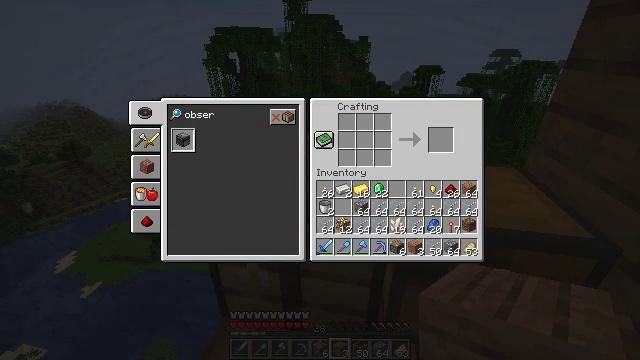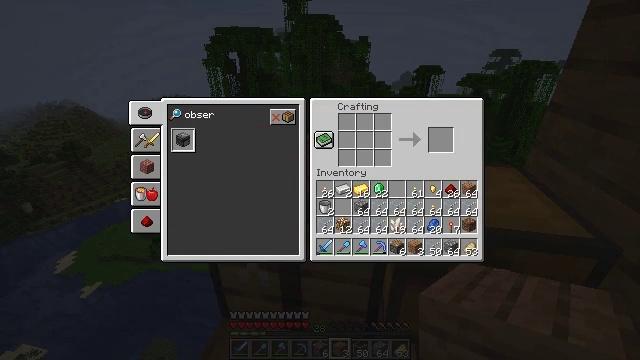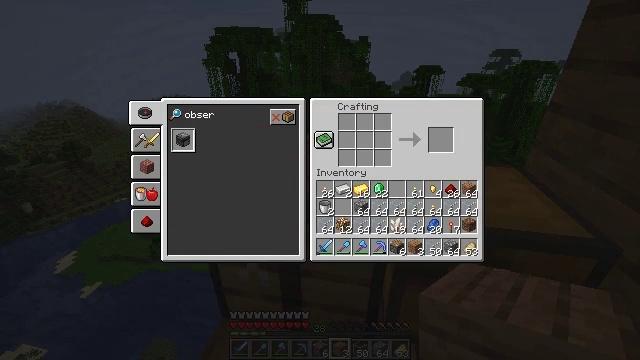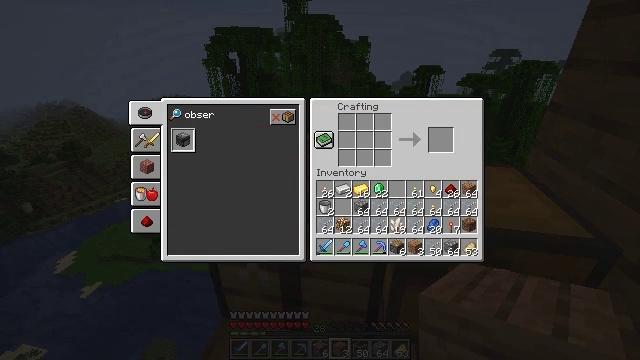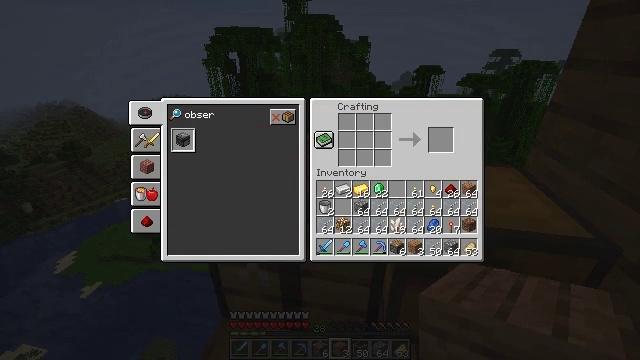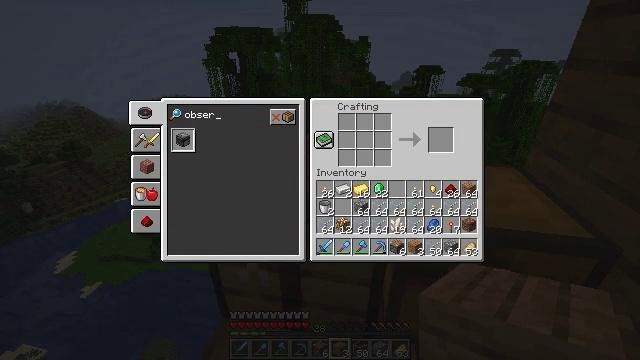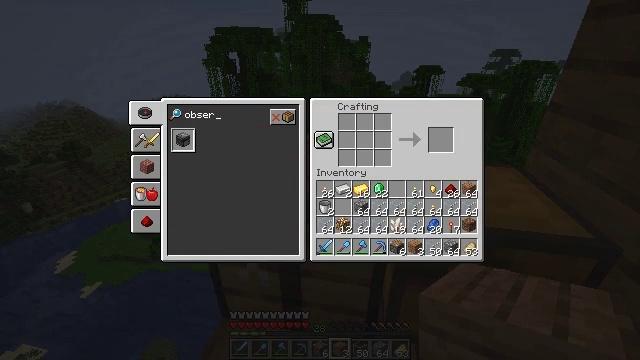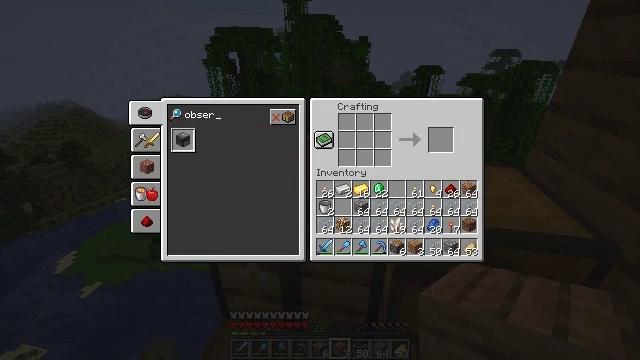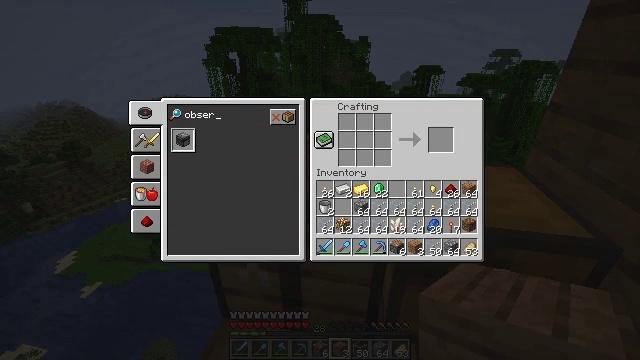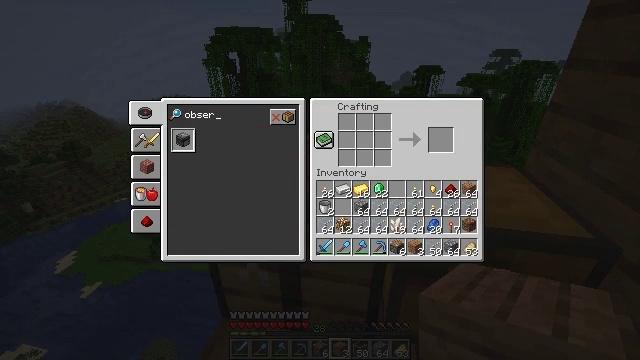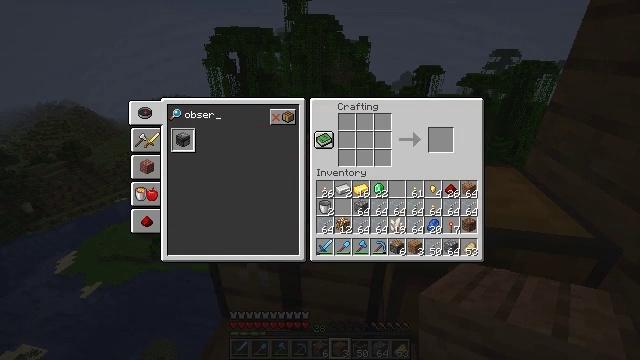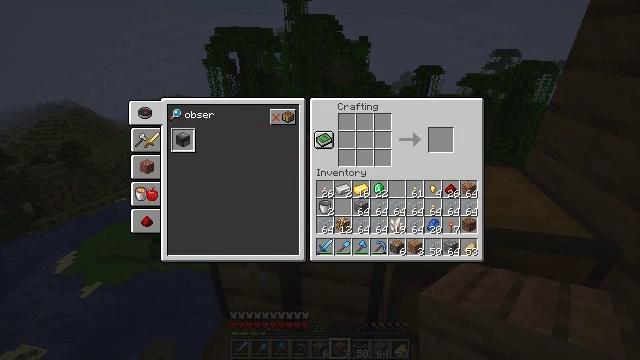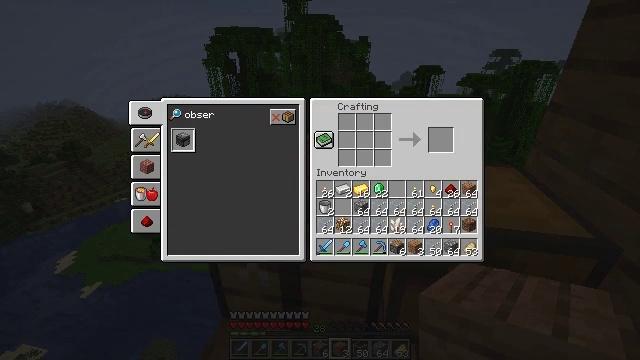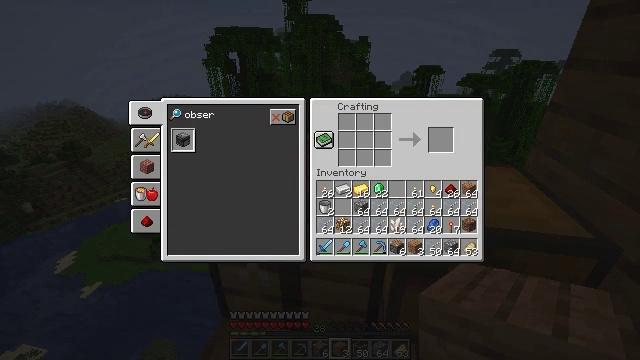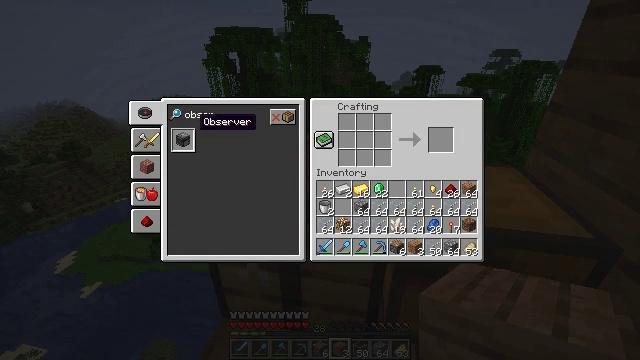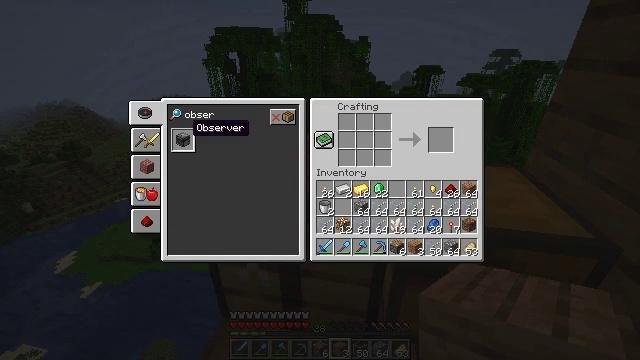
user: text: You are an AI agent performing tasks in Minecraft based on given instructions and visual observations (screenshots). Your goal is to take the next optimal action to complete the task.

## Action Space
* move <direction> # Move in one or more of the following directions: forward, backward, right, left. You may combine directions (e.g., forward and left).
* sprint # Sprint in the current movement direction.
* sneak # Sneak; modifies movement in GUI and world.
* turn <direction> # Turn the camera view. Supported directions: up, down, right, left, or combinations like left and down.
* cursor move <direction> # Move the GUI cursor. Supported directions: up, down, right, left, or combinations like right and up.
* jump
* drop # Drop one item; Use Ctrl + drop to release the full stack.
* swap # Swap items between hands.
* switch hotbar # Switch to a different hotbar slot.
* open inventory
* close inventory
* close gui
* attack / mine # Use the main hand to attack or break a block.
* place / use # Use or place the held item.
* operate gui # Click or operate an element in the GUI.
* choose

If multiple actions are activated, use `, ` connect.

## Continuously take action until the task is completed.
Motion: motion action
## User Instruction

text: Form an observer with the crafting table.
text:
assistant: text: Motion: no_op
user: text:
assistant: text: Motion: no_op
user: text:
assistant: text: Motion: no_op
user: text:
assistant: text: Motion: no_op
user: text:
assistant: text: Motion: no_op
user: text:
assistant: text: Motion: no_op
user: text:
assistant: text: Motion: no_op
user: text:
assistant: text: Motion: no_op
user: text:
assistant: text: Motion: no_op
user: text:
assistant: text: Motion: no_op
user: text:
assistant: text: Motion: sneak
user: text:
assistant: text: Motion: sneak
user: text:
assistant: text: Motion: sneak
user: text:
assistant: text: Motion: sneak, cursor move left
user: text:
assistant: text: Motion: sneak, cursor move left
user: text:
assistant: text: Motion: sneak
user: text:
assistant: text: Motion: sneak
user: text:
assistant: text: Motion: sneak
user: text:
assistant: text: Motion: sneak
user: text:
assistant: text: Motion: sneak, operate gui
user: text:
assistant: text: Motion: sneak, operate gui
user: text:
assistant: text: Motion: sneak, operate gui
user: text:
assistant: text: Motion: sneak
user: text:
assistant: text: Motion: sneak
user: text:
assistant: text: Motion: sneak, cursor move right and down
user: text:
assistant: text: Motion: sneak, cursor move right and down
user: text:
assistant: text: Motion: sneak, cursor move right
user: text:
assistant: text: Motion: sneak, cursor move right
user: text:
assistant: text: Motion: sneak, cursor move right
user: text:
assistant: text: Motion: sneak, cursor move right